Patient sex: M
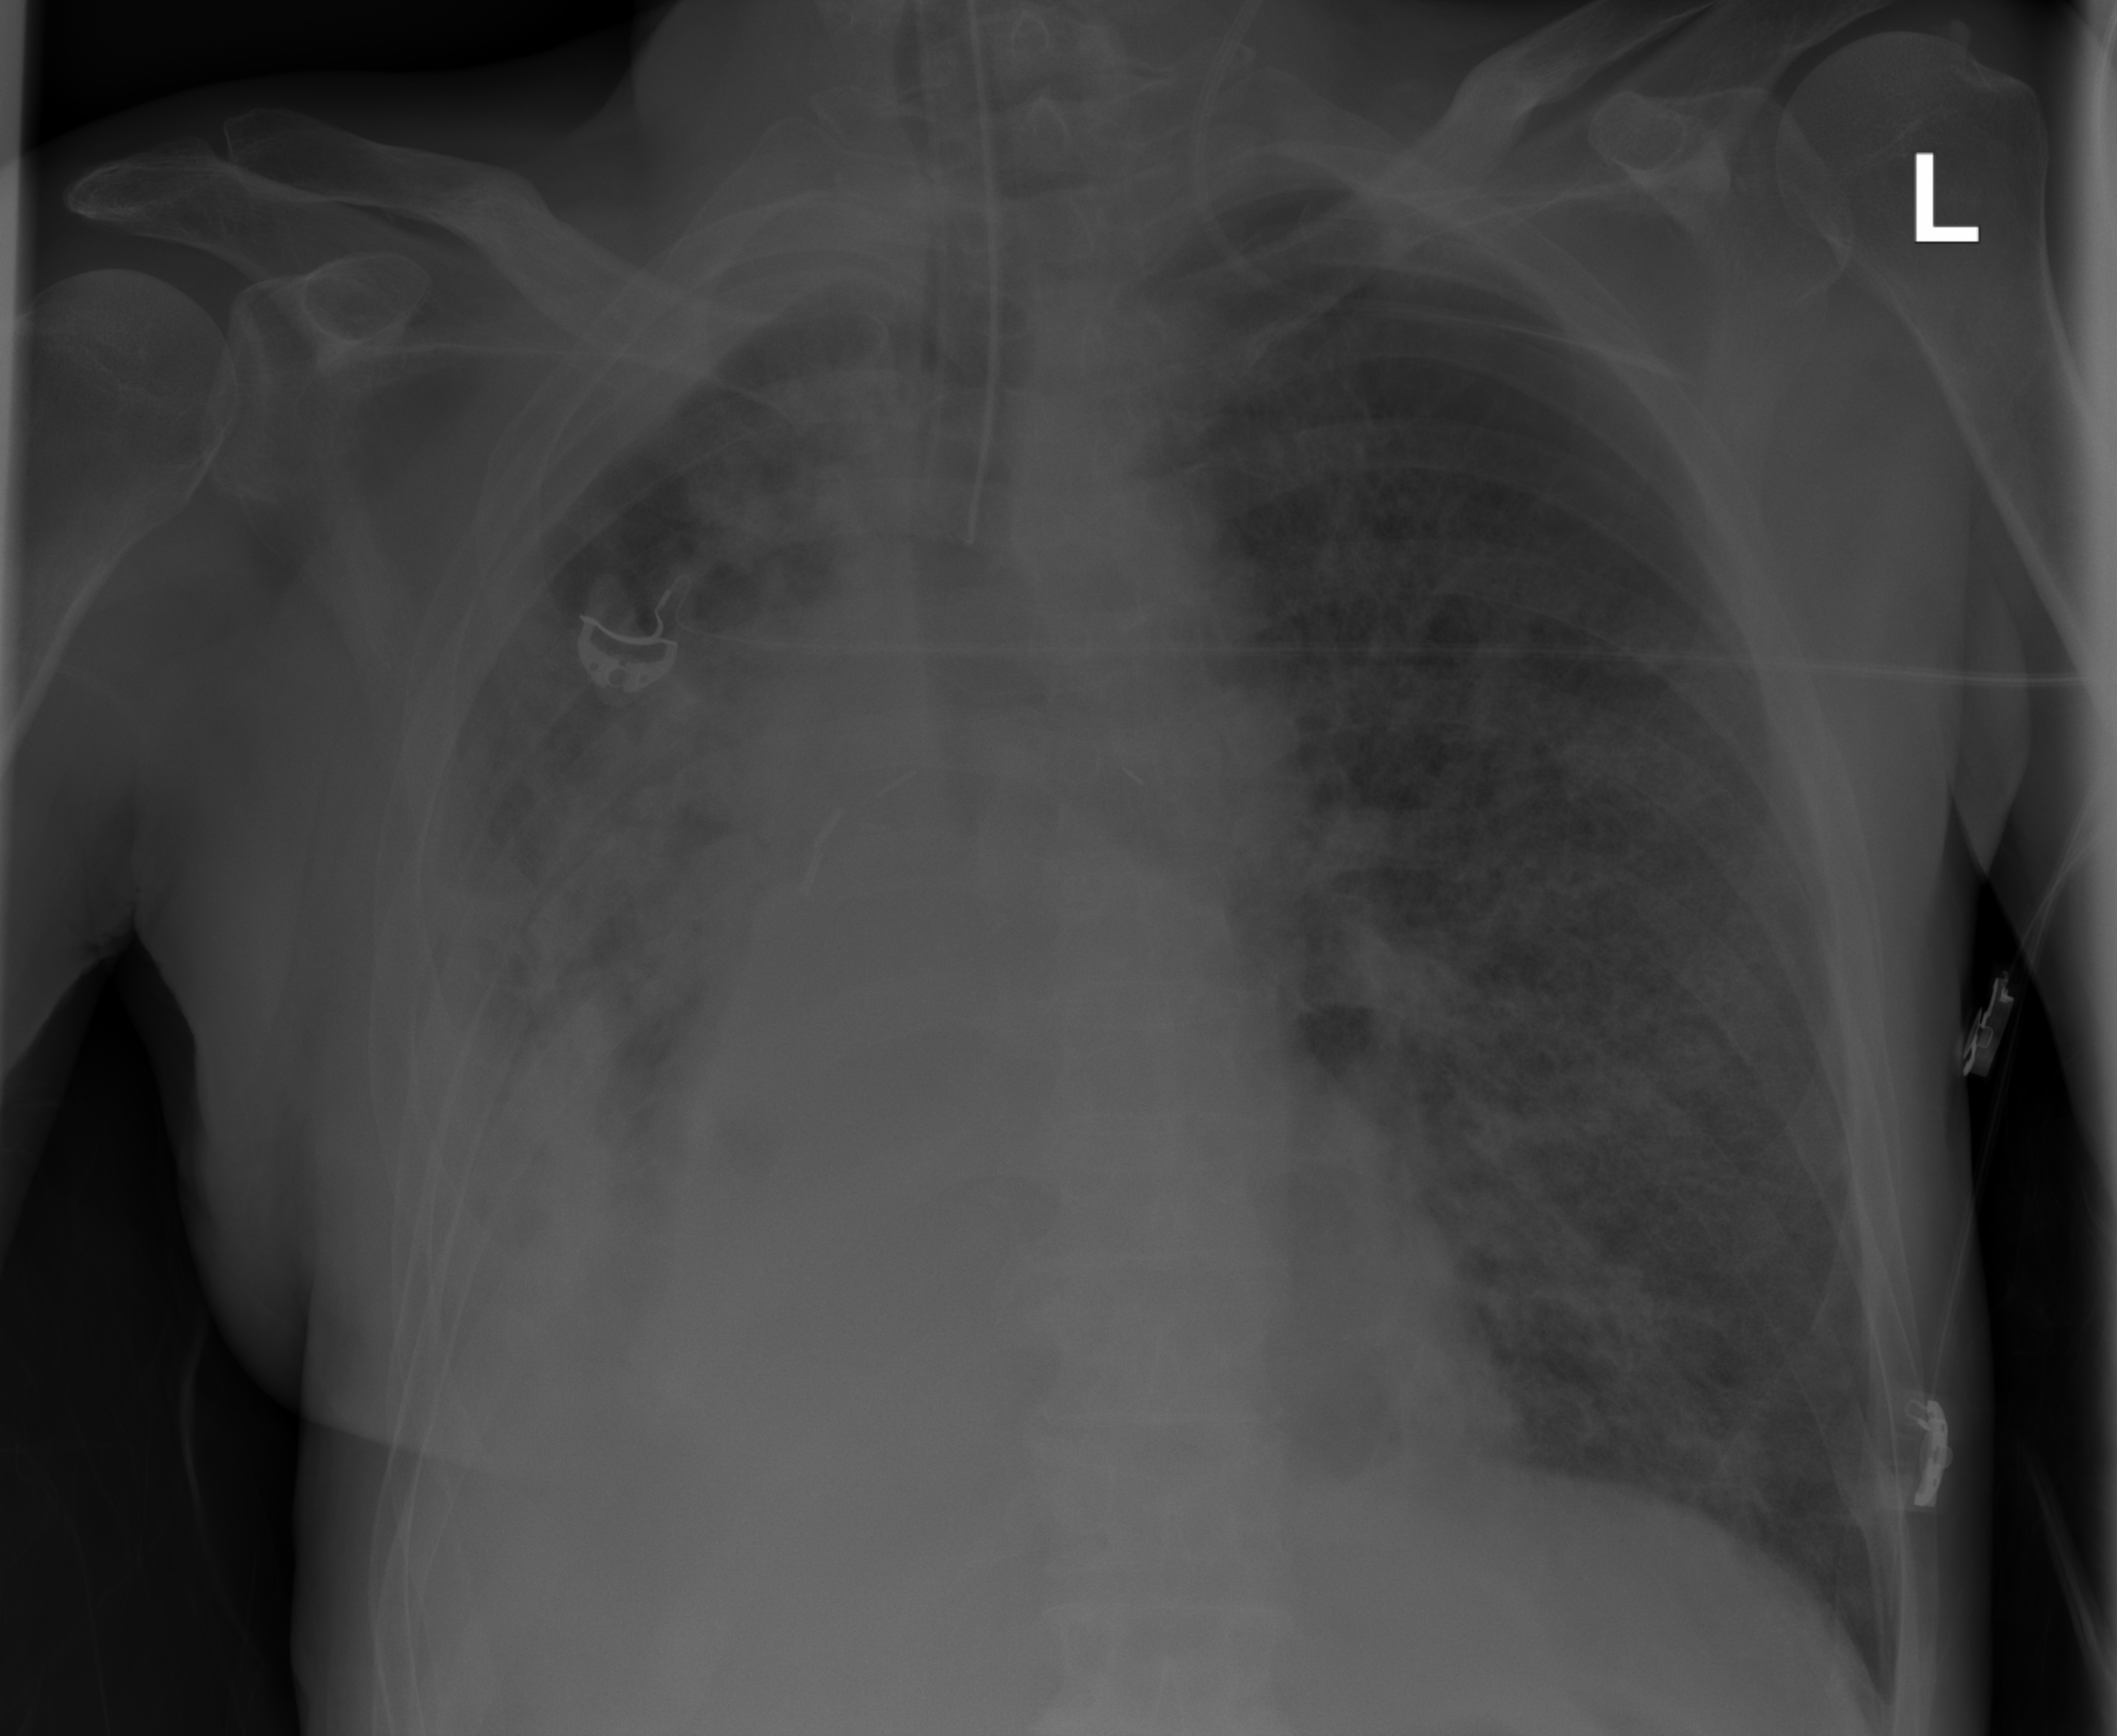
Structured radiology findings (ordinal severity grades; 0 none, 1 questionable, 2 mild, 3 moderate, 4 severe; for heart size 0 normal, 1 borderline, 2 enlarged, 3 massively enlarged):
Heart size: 0
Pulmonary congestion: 2
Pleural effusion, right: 2
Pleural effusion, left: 0
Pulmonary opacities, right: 4
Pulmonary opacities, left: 3
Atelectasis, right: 3
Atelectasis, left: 0